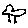
Label: bird